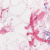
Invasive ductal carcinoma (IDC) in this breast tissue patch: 0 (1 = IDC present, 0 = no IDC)